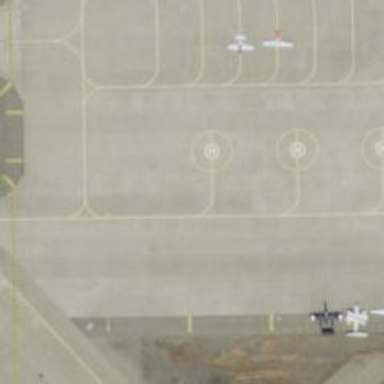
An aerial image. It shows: Image of taxiway at airport.